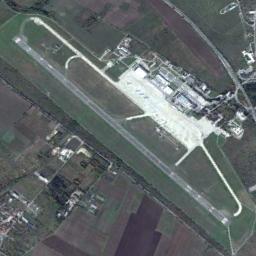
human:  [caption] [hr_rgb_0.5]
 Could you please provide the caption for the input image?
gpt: The airport was built in the middle of lush vegetation .

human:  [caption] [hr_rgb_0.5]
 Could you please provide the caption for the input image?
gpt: An airport with a runway and buildings is surrounded by a brown and green farmland .

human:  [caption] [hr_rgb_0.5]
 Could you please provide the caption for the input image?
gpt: There is an airport in the middle of the field .

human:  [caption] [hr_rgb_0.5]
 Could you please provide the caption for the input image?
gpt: An airport with two parallel runways and an open area on the farmland .

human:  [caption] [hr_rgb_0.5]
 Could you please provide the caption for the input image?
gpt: The road is straight and long at the airport .